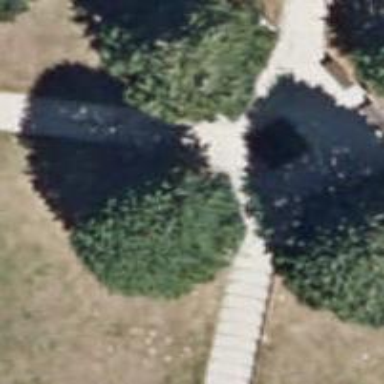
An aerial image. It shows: Brown bench.